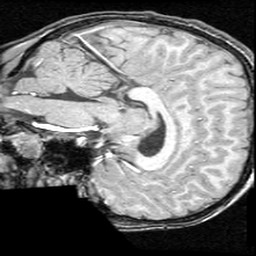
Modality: T1w
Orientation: sagittal
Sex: male
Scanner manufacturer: ge
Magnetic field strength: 1.5 T
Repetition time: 21 s
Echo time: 0.008 s